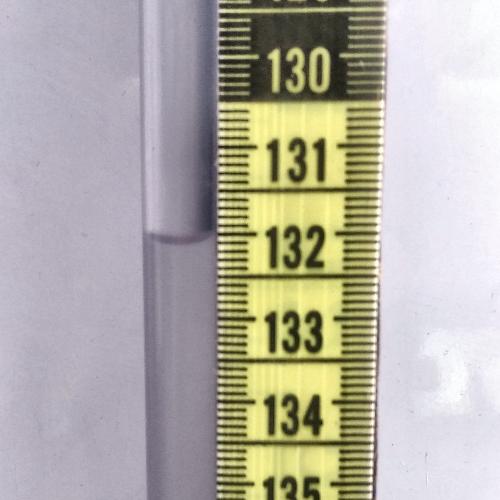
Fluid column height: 132.0 cm